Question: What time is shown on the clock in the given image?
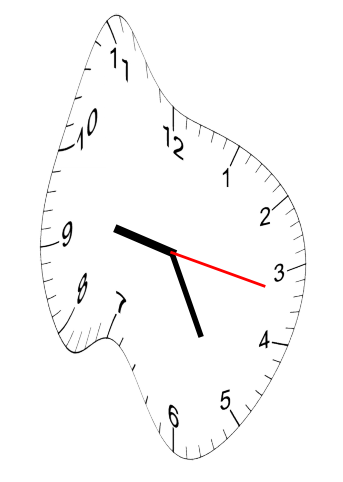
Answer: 09:25:17